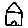
Label: house